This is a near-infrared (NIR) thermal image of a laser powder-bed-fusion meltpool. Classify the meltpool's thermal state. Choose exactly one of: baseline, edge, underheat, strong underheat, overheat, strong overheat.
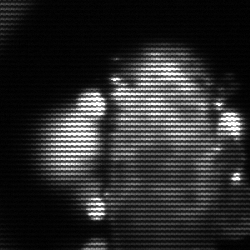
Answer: strong underheat